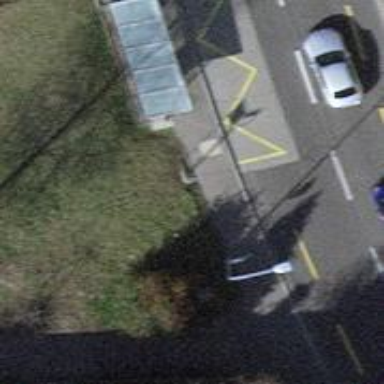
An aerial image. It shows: Bus stop with shelter. It is platform for public transport.